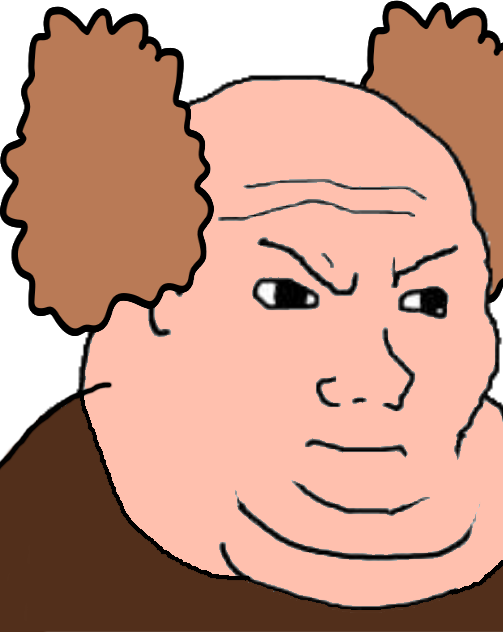
Label: 5_Blobjak